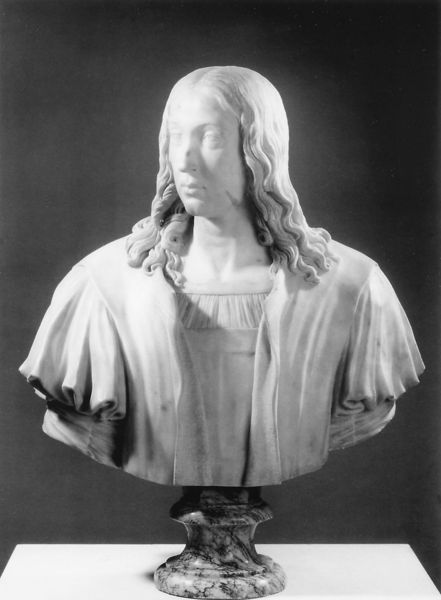
Titel: Büste Raffaels
Künstler: Alessandro Rondoni
Institution: Paris, Musée du Louvre
Schlagwörter: kopf, mann, umhang, weiß, frau, grau, haar, marmor, mund, nase, schwarz, blick, hemd, augen, falten, gesicht, kleidung, lang, sockel, stein, hals, herr, portrait, porträt, auge, haare, lange haare, mantel, brustbild, kinn, lippen, locken, schräg, skulptur, statue, italien, büste, bildhauerei, edel, foto, maserung, christus, wams, prinz, bildhauer, haara, steinsichtig, gemasert, portraitbüste, porträtbüste, blick nach rechts, kontaganschaden, nase3, ungefassst